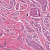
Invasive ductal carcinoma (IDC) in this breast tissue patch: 0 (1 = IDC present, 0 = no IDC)